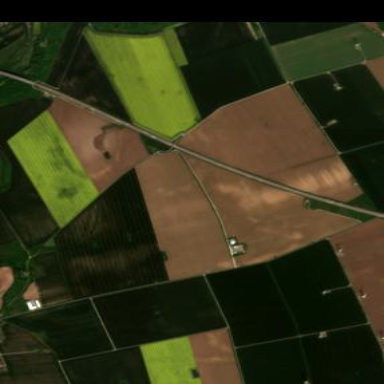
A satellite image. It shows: View of farmland.